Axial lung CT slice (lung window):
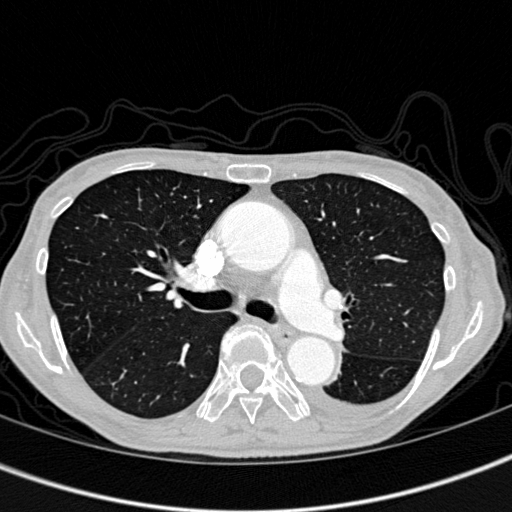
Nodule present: no